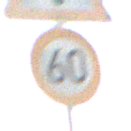
Verkehrszeichen: Geschwindigkeit60
Zusatzzeichen oben: Lichtzeichenanlage
Umgebung: Outdoor, Nature
Tageszeit: SunriseSunset
Wetter: Clear
Licht: Natural
Jahreszeit: NotSpecified
Kontrast: HighContrast